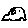
Label: car